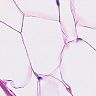
Metastatic tissue present: no